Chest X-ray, AP view. Patient: 47 years old, sex M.
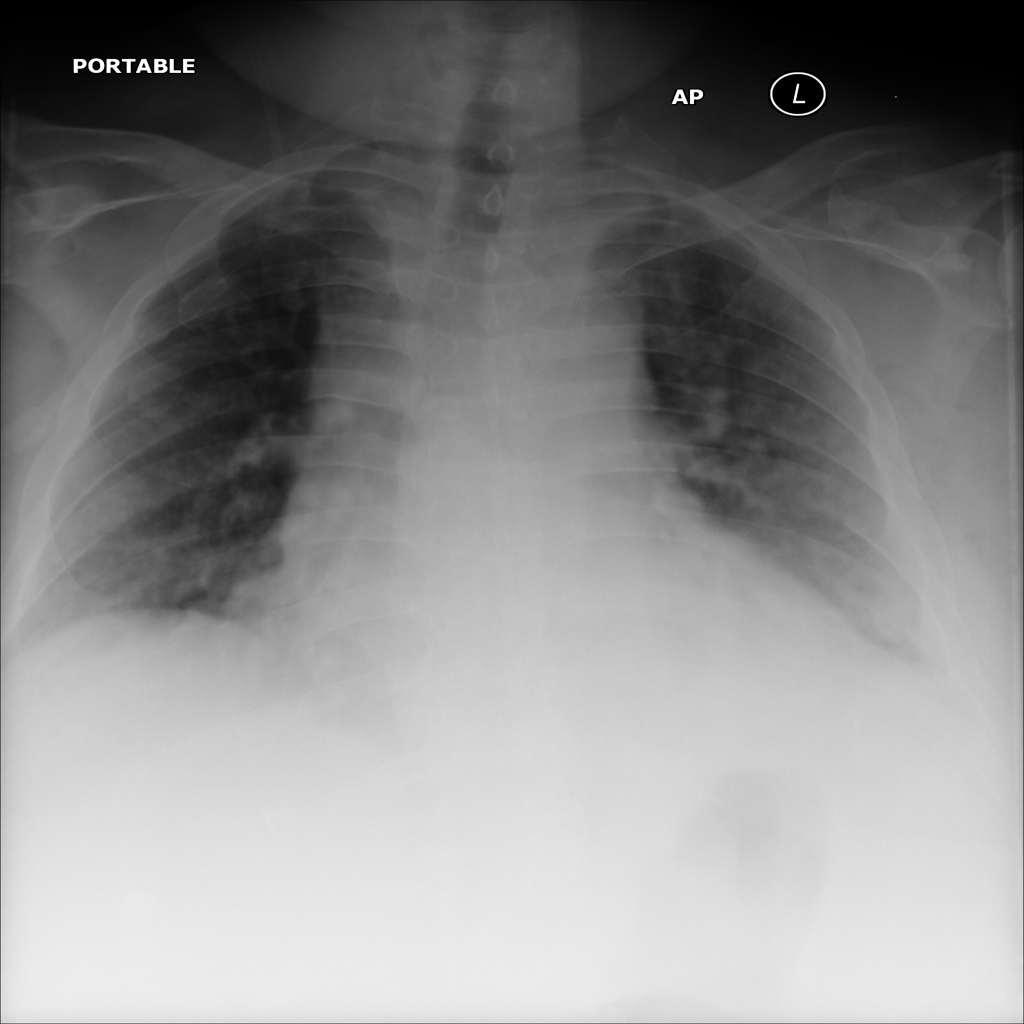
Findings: Effusion, Infiltration